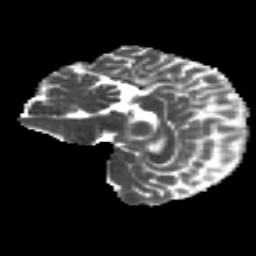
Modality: MD
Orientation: sagittal
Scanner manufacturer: siemens
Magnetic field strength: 3 T
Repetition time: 4.16 s
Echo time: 0.0806 s